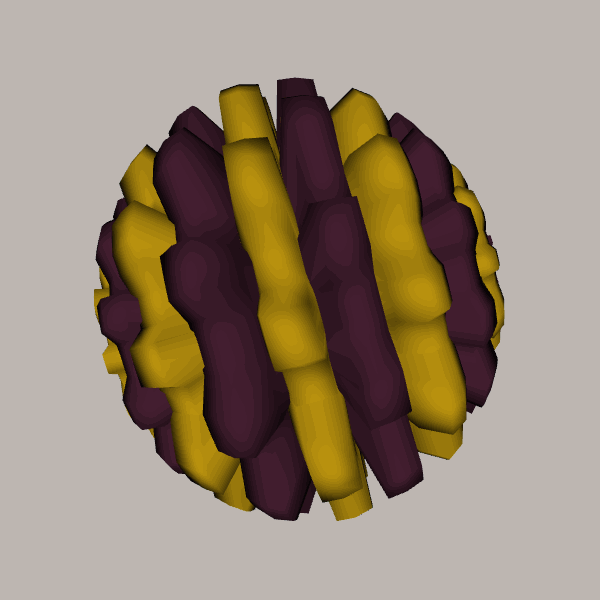
Background: light